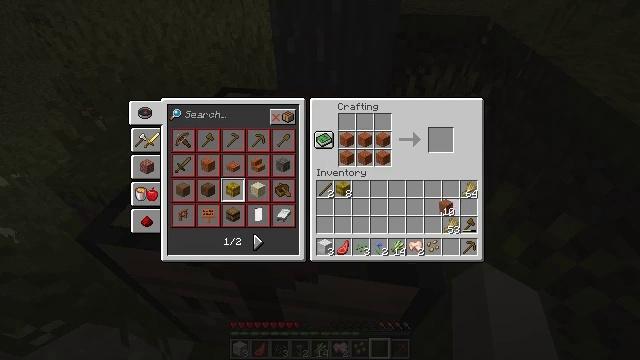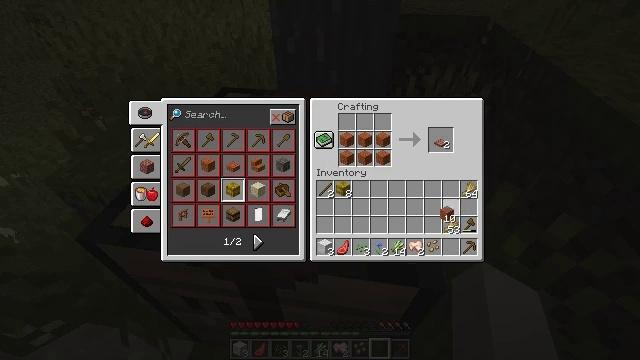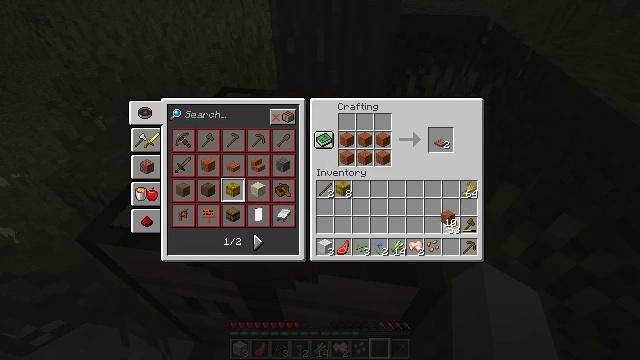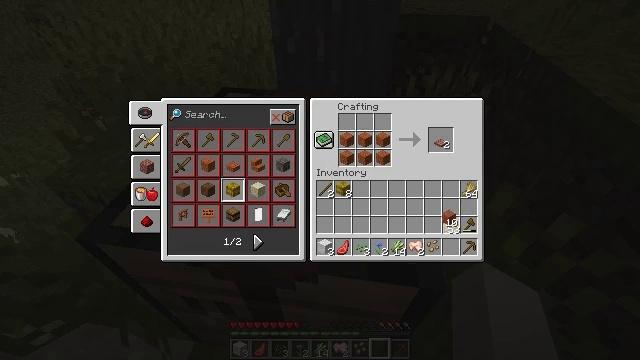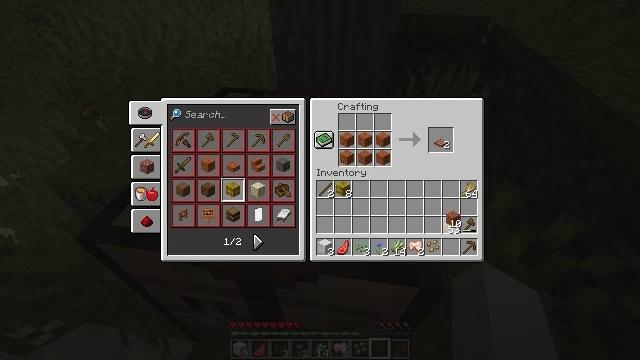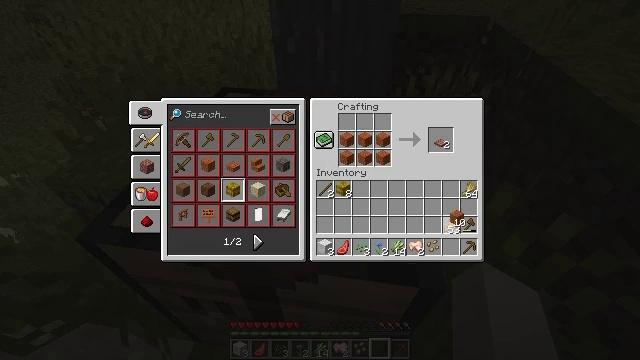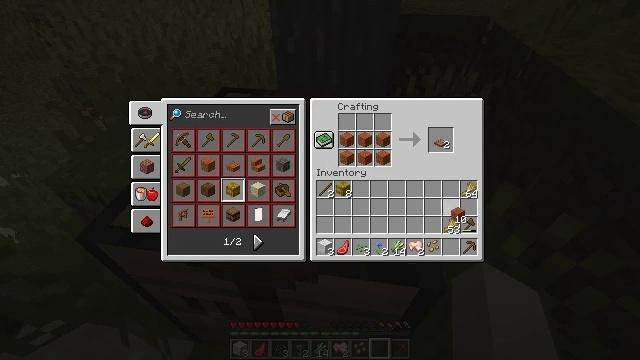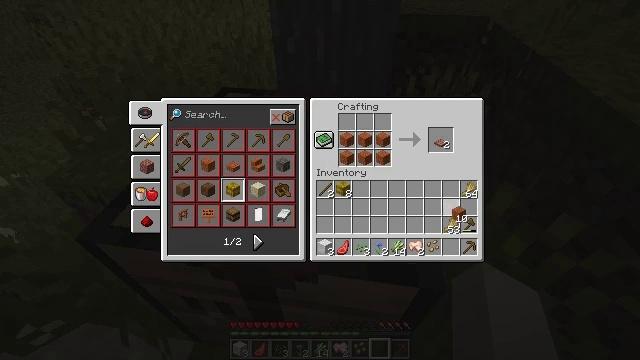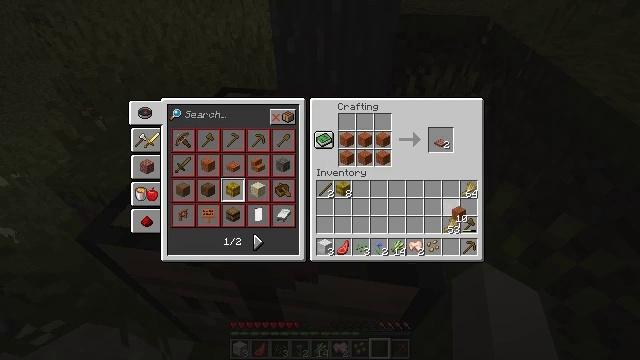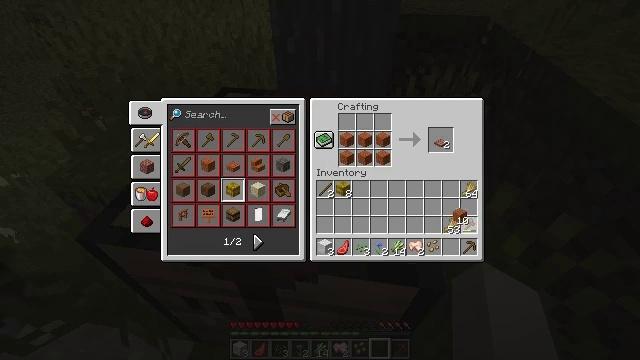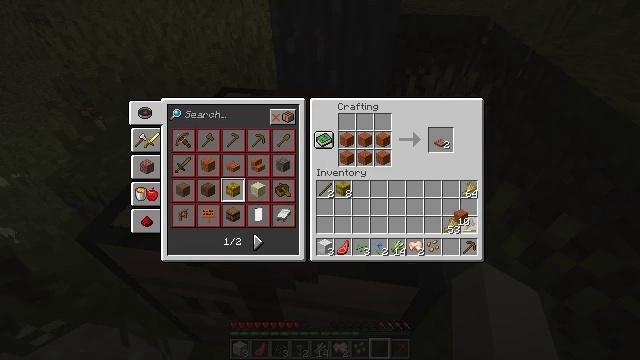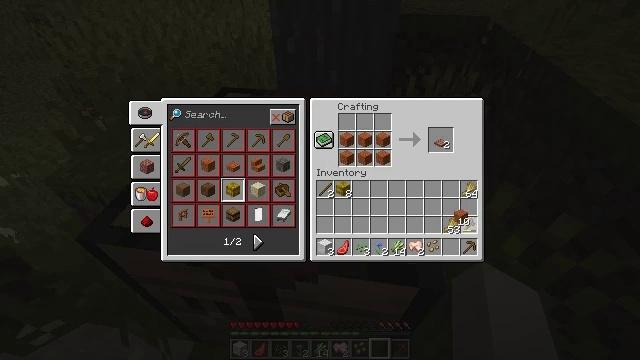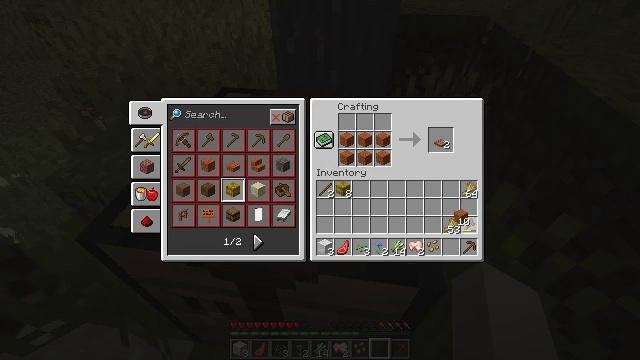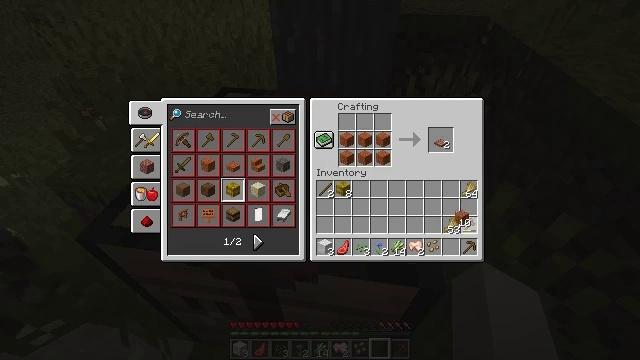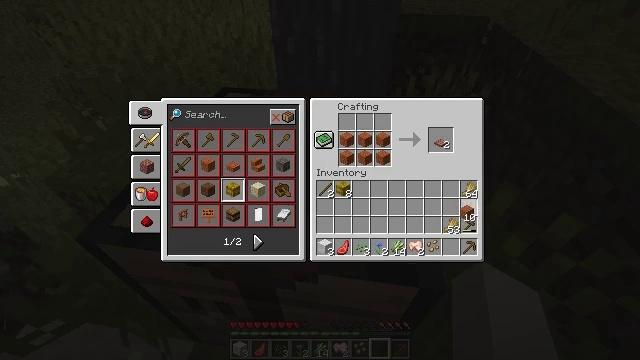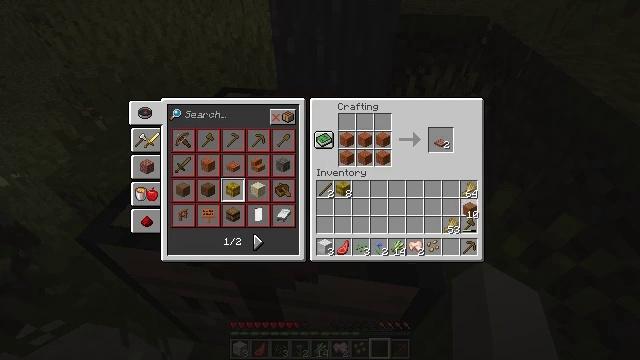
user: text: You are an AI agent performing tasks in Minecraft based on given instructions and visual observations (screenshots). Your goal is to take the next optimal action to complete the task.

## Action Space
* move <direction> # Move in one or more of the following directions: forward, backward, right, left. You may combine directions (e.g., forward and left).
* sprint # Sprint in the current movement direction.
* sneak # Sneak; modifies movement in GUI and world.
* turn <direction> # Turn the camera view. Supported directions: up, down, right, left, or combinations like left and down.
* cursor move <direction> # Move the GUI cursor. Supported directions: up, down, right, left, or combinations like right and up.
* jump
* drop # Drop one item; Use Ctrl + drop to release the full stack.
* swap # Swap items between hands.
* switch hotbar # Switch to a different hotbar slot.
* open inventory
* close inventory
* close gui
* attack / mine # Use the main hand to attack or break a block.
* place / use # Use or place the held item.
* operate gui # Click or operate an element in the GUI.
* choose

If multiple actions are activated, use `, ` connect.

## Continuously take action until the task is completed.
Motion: motion action
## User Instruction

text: Make sure you have enough acacia planks to craft a acacia boat.
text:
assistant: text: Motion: turn down
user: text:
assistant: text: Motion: no_op
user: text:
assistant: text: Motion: no_op
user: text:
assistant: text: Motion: no_op
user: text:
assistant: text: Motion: no_op
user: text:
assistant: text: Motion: no_op
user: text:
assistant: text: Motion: no_op
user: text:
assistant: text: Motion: no_op
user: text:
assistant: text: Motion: no_op
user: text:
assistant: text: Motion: no_op
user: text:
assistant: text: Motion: no_op
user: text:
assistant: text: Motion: no_op
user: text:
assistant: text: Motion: no_op
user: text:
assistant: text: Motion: no_op
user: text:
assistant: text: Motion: no_op
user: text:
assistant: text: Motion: no_op
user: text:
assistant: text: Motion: no_op
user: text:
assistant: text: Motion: attack / mine
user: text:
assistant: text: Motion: attack / mine
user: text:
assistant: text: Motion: attack / mine
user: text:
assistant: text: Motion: no_op
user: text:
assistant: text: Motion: turn up
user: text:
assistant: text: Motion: turn left and up
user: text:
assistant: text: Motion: turn left and up
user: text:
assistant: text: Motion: turn left and up
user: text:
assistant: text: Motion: turn left
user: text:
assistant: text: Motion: turn left
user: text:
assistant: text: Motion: turn left
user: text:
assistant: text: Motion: turn left
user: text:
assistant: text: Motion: no_op